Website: lowes
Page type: order-returns
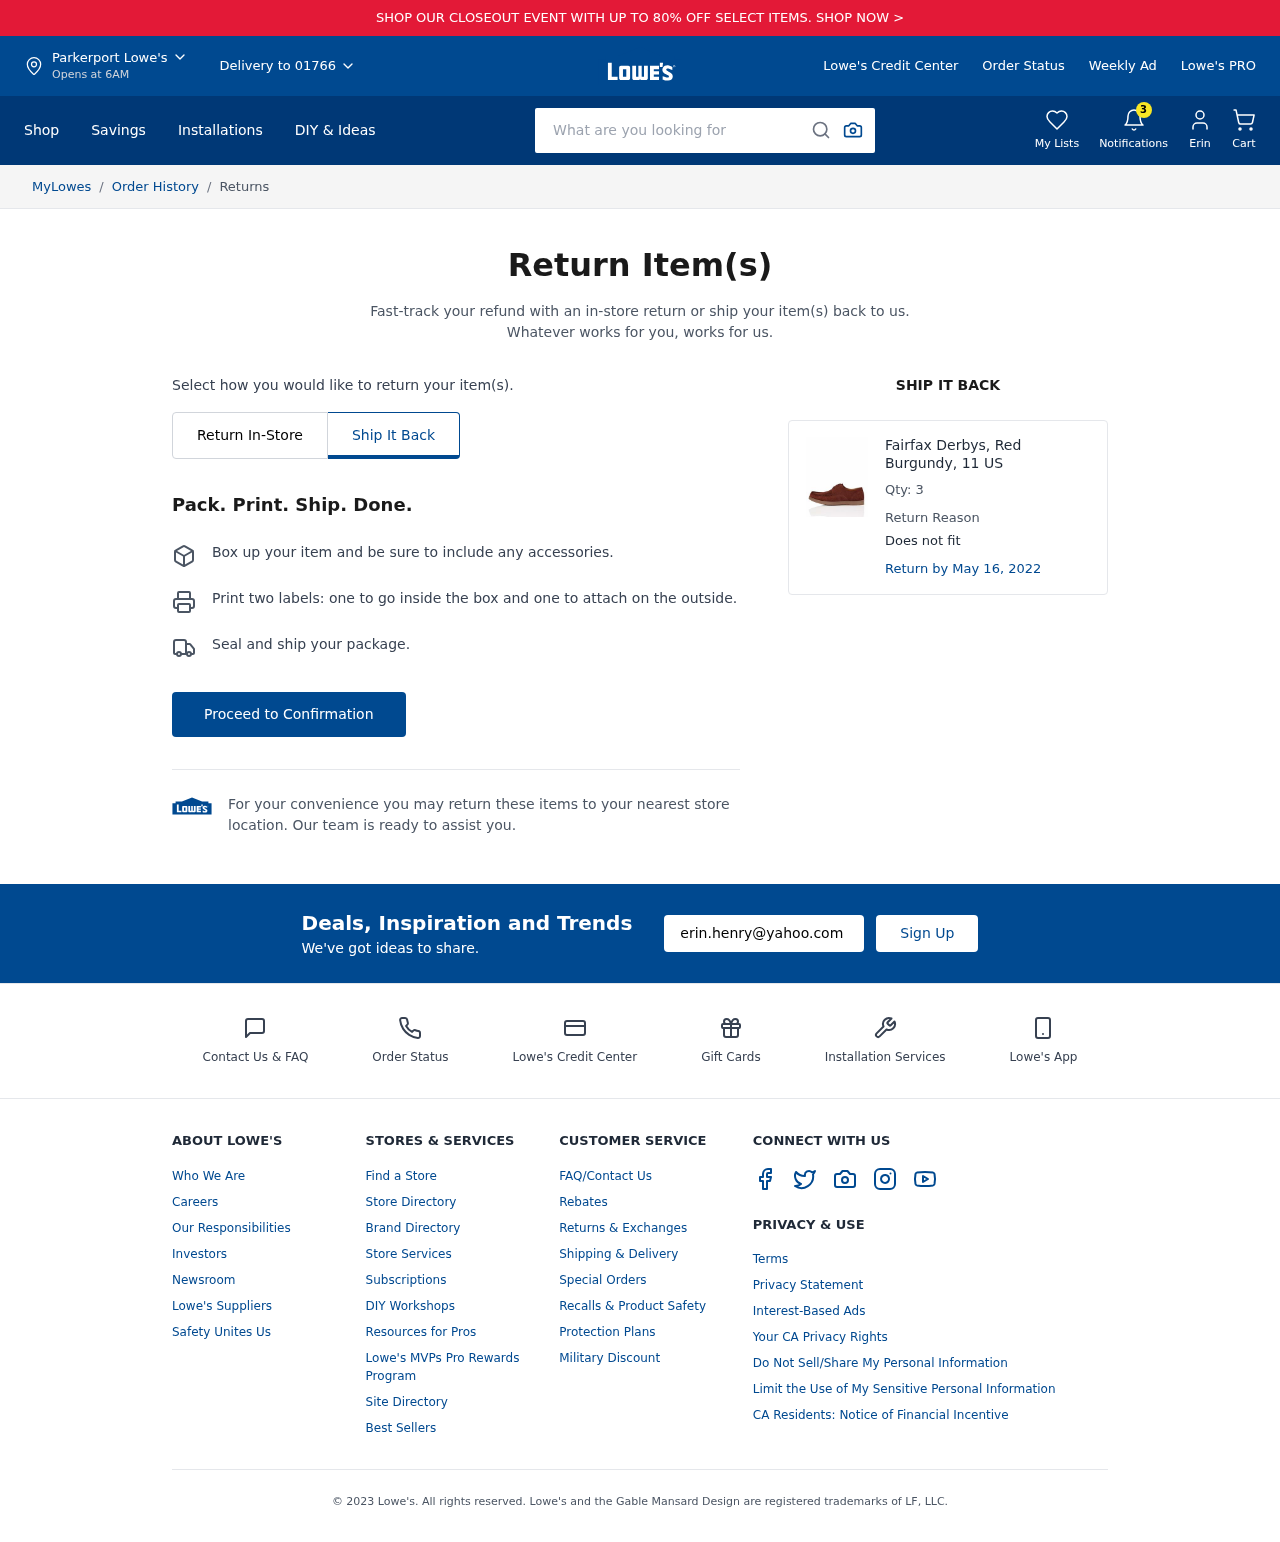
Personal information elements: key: PII_CITY
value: Parkerport
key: PII_EMAIL
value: erin.henry@yahoo.com
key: PII_FIRSTNAME
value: Erin
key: PII_POSTCODE
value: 01766
Product elements: key: PRODUCT1_NAME
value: Fairfax Derbys, Red Burgundy, 11 US
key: PRODUCT1_QUANTITY
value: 3
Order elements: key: ORDER_RETURN_BY_DATE
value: May 16, 2022
Search elements: key: HEADER_SEARCH
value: What are you looking for
Other elements: key: NOTIFICATION_COUNT
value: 3